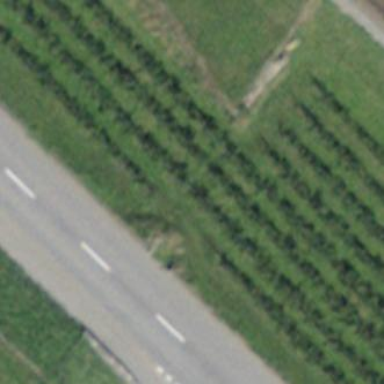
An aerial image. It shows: Vineyard growing grapes.